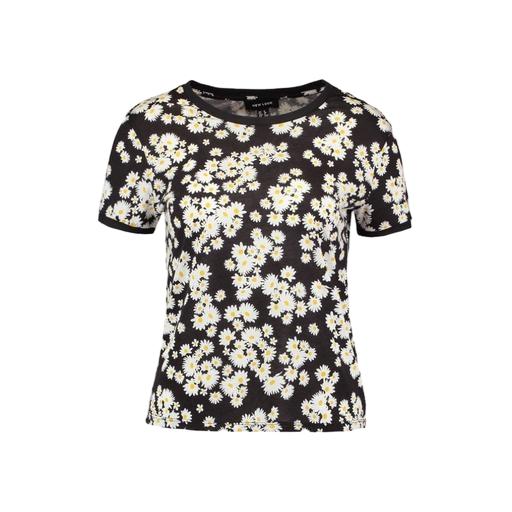
black flower-print tee, multicolor floral-print t-shirt only macy, black printed short-sleeve top only macy, white background